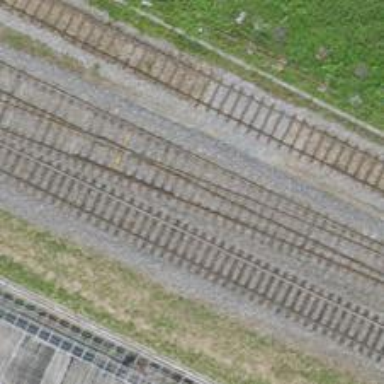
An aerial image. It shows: Single-track electrified railway siding with contact line.